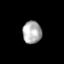
Tissue: lung
Cell type: Others
Senescence score: 0.2362
Nuclear area (px): 419
Mean DAPI intensity: 173.563